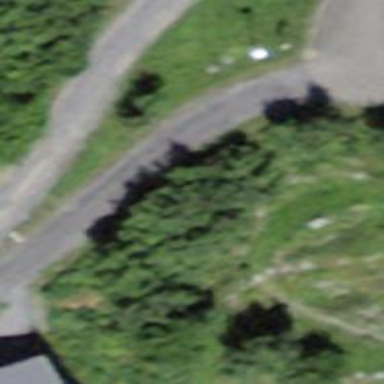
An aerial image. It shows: Compacted path road.